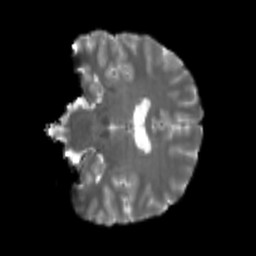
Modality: T2w
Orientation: coronal
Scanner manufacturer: siemens
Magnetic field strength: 3 T
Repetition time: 4 s
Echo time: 0.0594 s